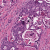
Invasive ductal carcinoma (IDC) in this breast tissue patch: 0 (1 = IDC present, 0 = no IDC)